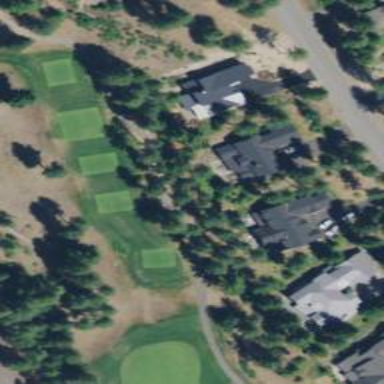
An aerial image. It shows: Golf cartpath that is also road path.